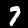
Digit: 7